Question: i need to put an image in background of a div at the center position of it, like:

What i've tried is:
'''
<div id="container">
...
</div
<div id="background">
<img src="images/bg.png"/>
</div>
'''
with this css:
'''
div#container {
margin: 0 auto;
width: 52em;
}
div#bg img {
z-index: -999;
width: 100%;
height: 100%;
position: absolute;
top: 22%;
}
'''
In my browser, with my screen size, i put 22% and all is ok, but if i try on another screen with different size background img isn't in the center of div. What can i do? can someonehelp me?
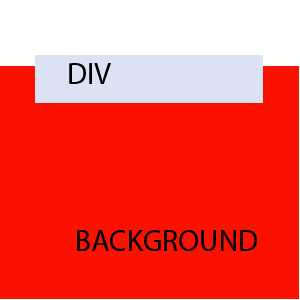
Answer: Give
'''
position:relative;
'''
in the container div..It should work..
And the background div(with 'position:absolute;') should be a child of container div..then only u'll get the div overlapping property